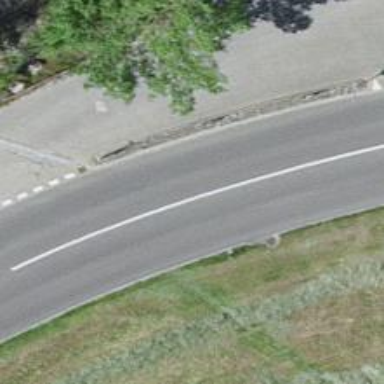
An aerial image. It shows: Secondary road.